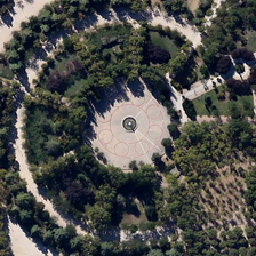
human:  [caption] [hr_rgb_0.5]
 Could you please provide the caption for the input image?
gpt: In the center of the forest, there are circular squares and circular paths.

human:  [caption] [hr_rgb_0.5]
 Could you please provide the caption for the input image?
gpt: Around the round square, there is a circle of lush trees.

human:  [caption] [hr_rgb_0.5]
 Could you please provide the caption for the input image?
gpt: among forest  there is a circle square with some round paths .

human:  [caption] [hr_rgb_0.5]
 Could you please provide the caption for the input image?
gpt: There are several circular squares and circular paths in the center of the forest.

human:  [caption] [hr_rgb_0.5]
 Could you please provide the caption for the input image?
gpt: There is a lush circle of trees around this round square.